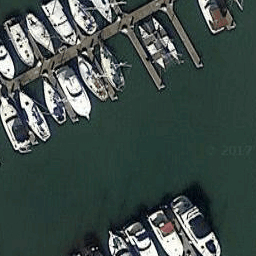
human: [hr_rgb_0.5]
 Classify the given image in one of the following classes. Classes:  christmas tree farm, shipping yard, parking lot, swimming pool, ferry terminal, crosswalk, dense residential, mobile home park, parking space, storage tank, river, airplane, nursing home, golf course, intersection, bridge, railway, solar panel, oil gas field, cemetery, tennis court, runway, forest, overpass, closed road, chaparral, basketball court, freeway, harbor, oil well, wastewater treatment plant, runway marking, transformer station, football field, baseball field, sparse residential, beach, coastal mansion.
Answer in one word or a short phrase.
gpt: harbor